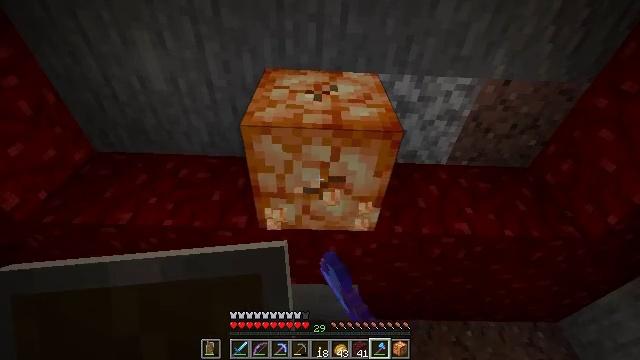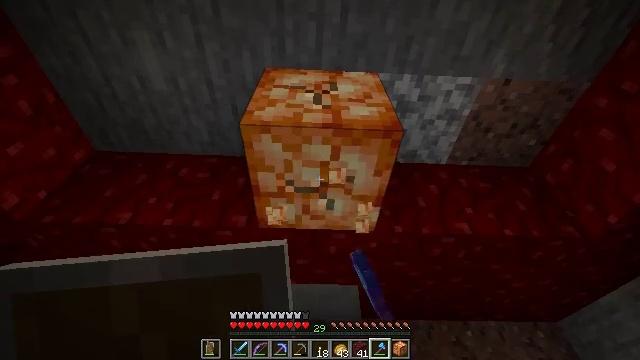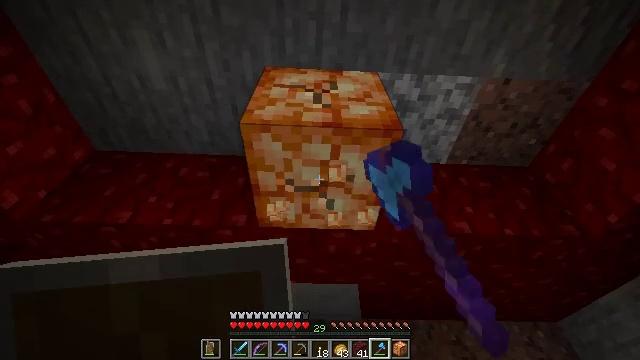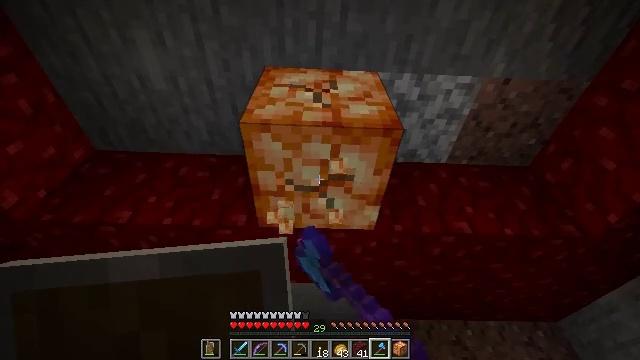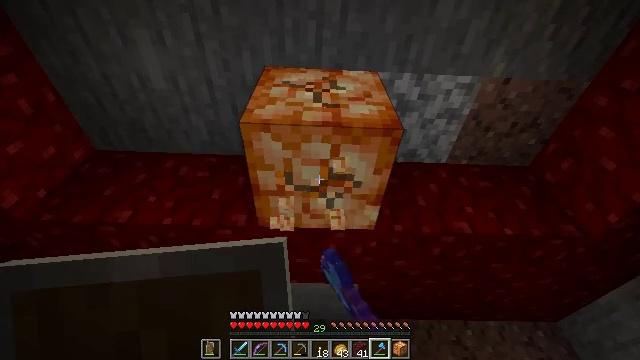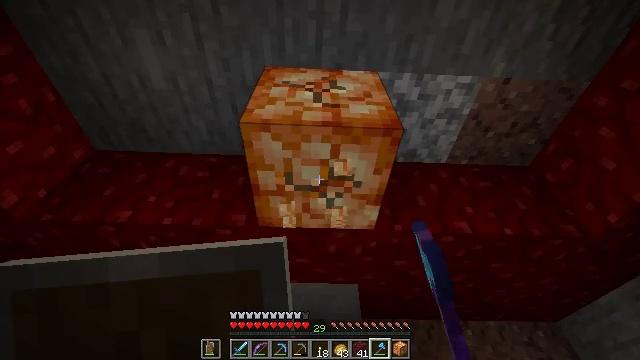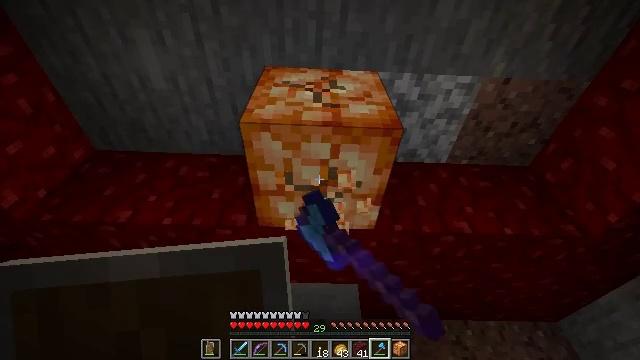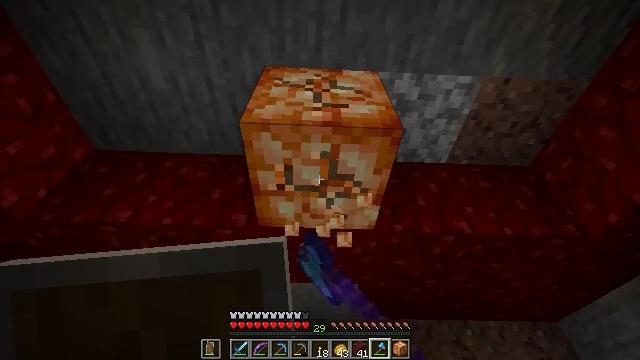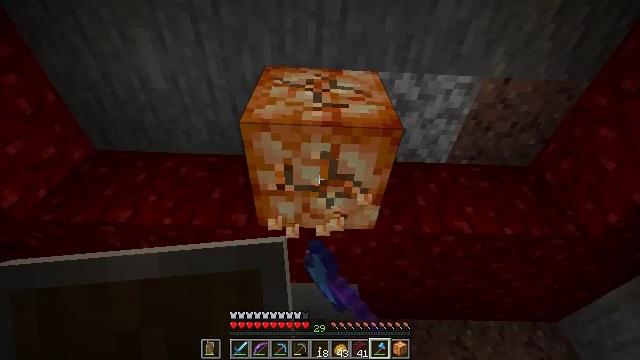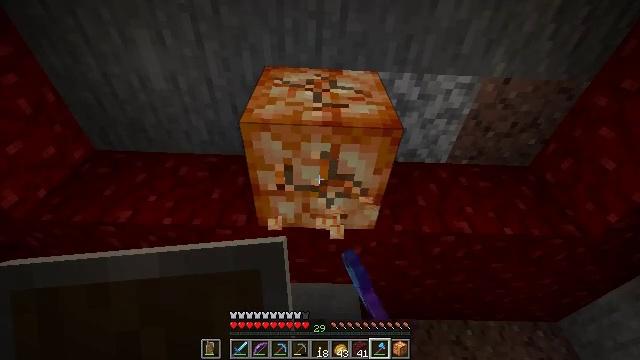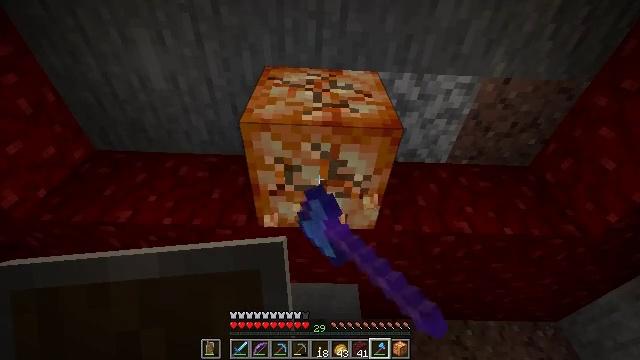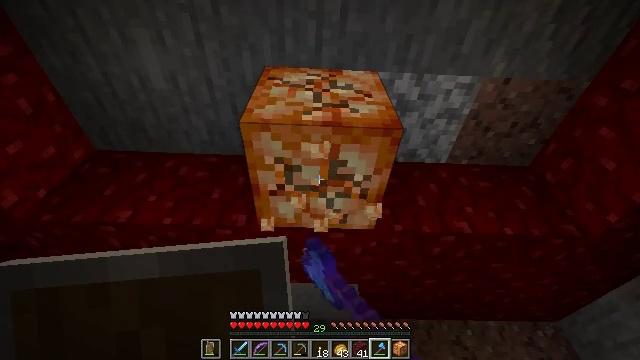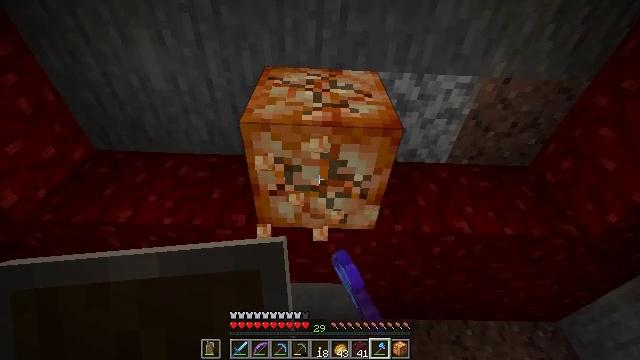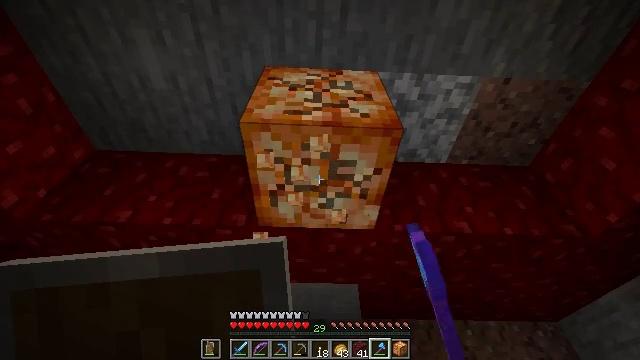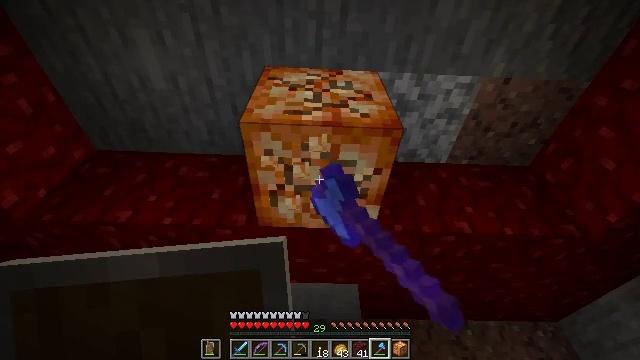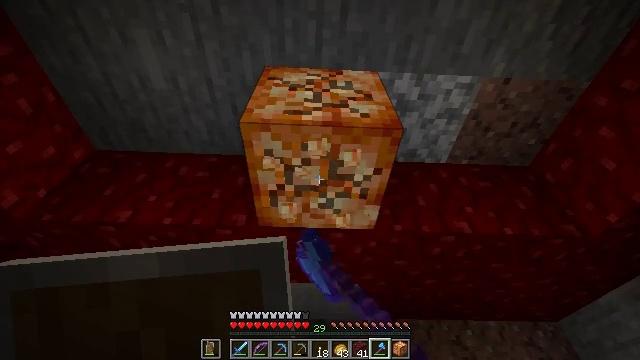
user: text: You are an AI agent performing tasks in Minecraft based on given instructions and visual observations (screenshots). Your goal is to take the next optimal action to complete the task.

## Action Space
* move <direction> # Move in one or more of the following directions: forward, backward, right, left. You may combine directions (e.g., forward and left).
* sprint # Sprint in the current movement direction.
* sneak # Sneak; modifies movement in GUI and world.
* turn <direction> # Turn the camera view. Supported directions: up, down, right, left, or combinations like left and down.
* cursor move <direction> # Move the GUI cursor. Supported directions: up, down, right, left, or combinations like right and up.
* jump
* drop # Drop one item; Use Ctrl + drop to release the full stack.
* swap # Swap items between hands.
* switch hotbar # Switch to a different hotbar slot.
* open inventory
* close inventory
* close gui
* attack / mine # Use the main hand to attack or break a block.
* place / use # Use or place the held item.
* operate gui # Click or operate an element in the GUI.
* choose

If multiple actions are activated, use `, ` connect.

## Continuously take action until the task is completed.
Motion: motion action
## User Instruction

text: Gather shroomlight from the nether.
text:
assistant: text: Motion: attack / mine
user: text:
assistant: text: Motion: attack / mine
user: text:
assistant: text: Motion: attack / mine
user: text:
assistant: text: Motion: attack / mine
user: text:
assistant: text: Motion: attack / mine
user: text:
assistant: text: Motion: attack / mine
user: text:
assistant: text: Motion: attack / mine
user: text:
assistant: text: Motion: attack / mine
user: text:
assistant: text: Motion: attack / mine
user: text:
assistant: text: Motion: attack / mine
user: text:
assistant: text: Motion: attack / mine
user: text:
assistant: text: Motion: attack / mine
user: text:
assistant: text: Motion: attack / mine
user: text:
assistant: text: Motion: attack / mine
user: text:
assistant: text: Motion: attack / mine
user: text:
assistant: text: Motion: attack / mine
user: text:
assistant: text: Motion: attack / mine
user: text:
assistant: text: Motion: attack / mine
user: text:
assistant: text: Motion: attack / mine
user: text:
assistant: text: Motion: attack / mine
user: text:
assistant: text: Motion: attack / mine
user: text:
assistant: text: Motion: attack / mine
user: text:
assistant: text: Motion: attack / mine
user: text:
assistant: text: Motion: attack / mine
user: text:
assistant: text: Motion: attack / mine
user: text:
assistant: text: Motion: attack / mine
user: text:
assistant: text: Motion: attack / mine